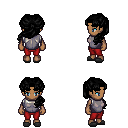
a pixel art fantasy rpg character, female body template, human, dark skin, steel chest armor, red pants, black princess hairstyle, gray slippers, four views (front, back, left, right), 2x2 character sprite sheet, small pixel art, hard edges, no anti-aliasing